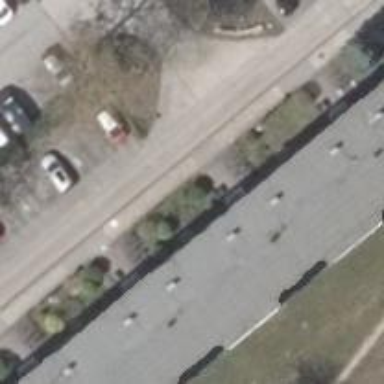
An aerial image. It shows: Image showing building with apartments.